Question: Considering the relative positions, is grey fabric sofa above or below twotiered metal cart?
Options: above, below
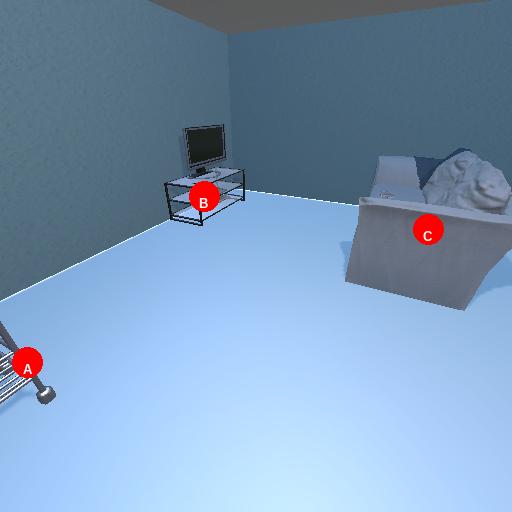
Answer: above